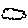
Label: cloud